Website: crate-barrel
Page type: review-order
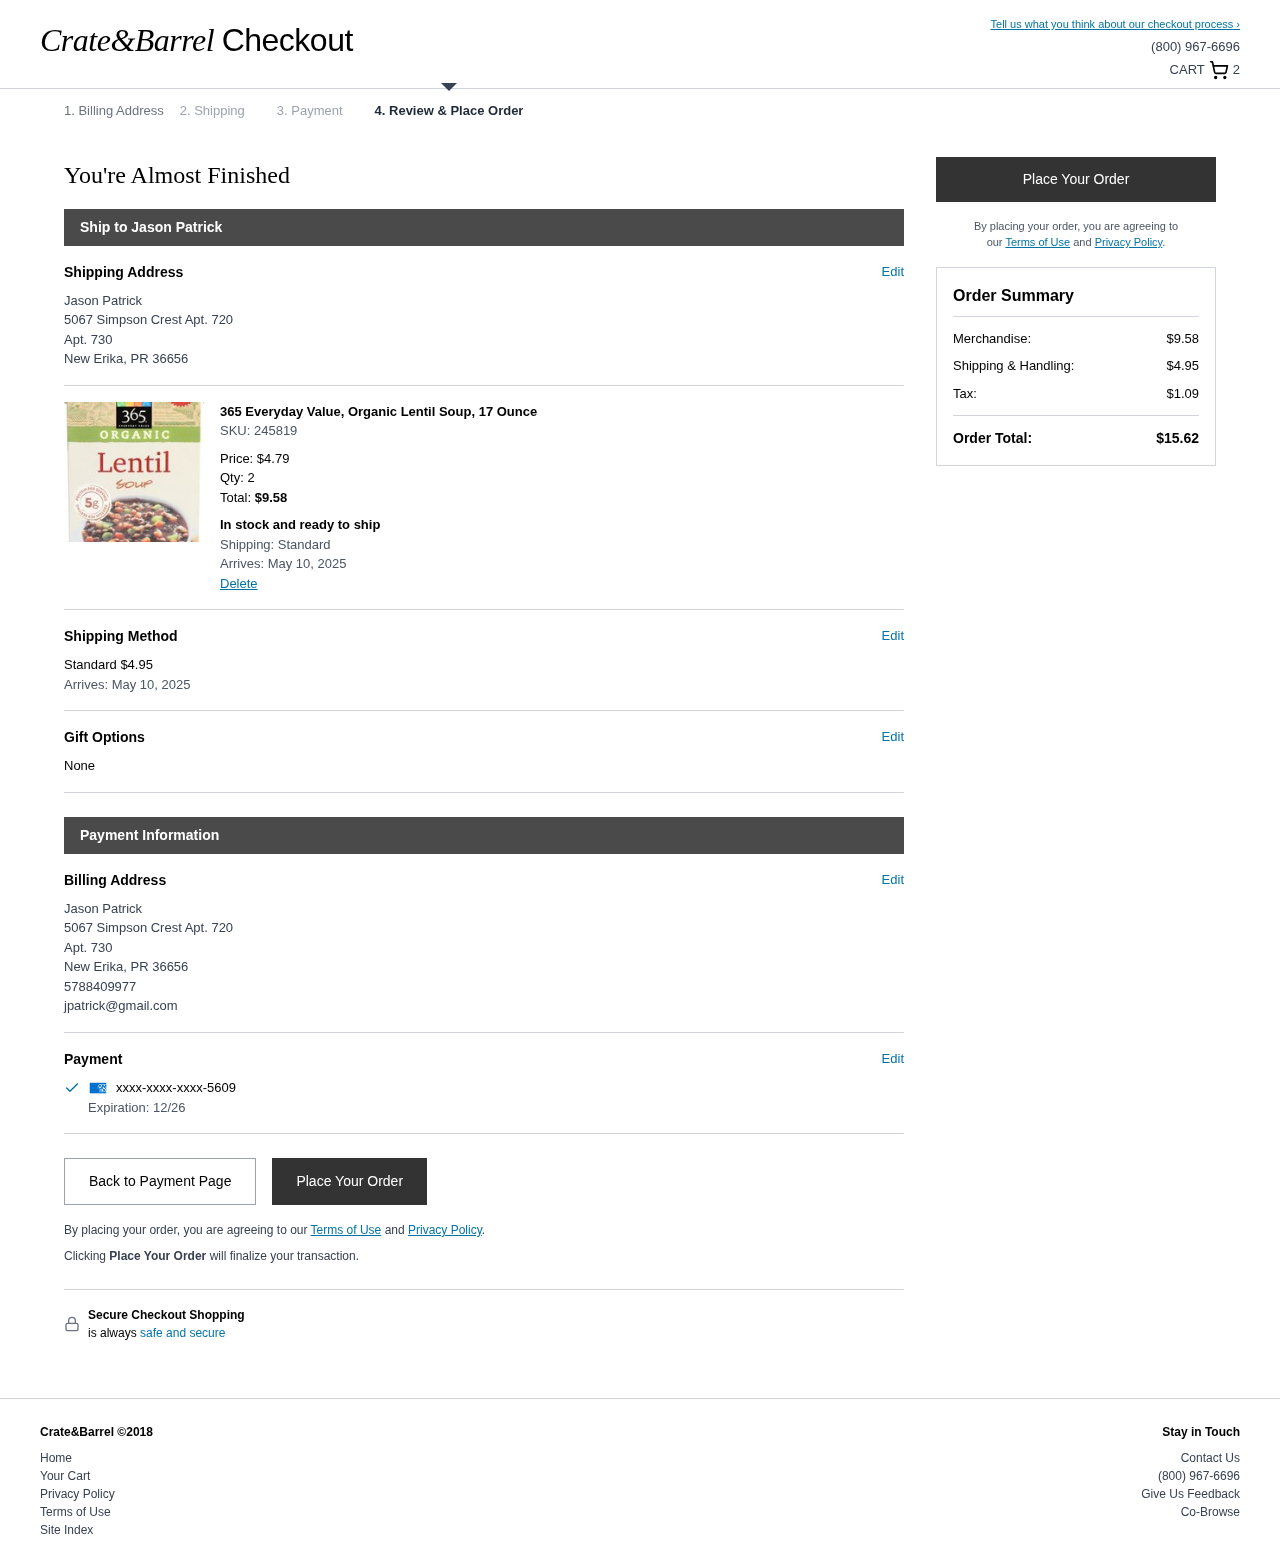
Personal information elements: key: PII_CARD_EXPIRY
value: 12/26
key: PII_CARD_LAST4
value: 5609
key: PII_EMAIL
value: jpatrick@gmail.com
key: PII_FULLNAME
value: Jason Patrick
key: PII_PHONE
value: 5788409977
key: PII_STREET
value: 5067 Simpson Crest Apt. 720
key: PII_STREET2
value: Apt. 730
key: PII_FULLNAME2
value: Jason Patrick
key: PII_CITY2
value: New Erika
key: PII_STATE_ABBR2
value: PR
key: PII_POSTCODE2
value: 36656
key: PII_FULLNAME3
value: Jason Patrick
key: PII_CITY3
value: New Erika
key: PII_STATE_ABBR3
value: PR
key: PII_POSTCODE
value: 36656
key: PII_POSTCODE_FULL
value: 36656
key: PII_POSTCODE_NUMERIC
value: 36656
Product elements: key: PRODUCT1_NAME
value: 365 Everyday Value, Organic Lentil Soup, 17 Ounce
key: PRODUCT1_PRICE
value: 4.79
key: PRODUCT1_QUANTITY
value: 2
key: PRODUCT1_SKU
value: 245819
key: PRODUCT1_TOTAL
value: $9.58
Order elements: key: ORDER_NUM_ITEMS
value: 2
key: ORDER_DELIVERY_DATE
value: May 10, 2025
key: ORDER_SHIPPING_COST
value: $4.95
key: ORDER_DELIVERY_DATE2
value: May 10, 2025
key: ORDER_SUBTOTAL
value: $9.58
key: ORDER_SHIPPING_COST2
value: $4.95
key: ORDER_TAX
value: $1.09
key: ORDER_TOTAL
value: $15.62